Interaction volume radius: 5 \u00c5
Interaction volume height: 20 \u00c5
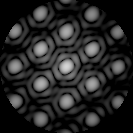
Disorder parameter: 0.0489